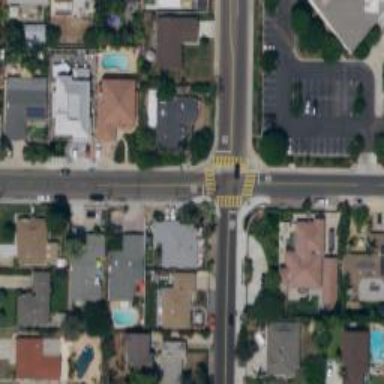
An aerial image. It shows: Road with stop sign.